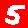
Digit: 5